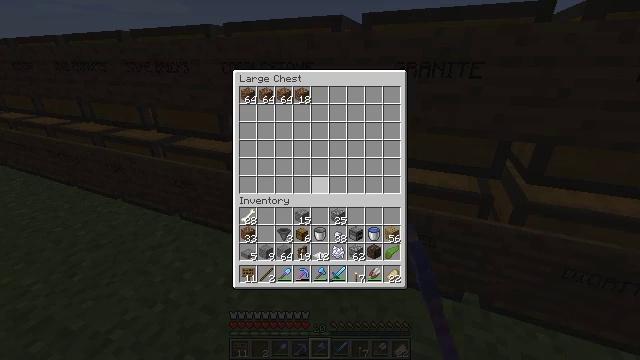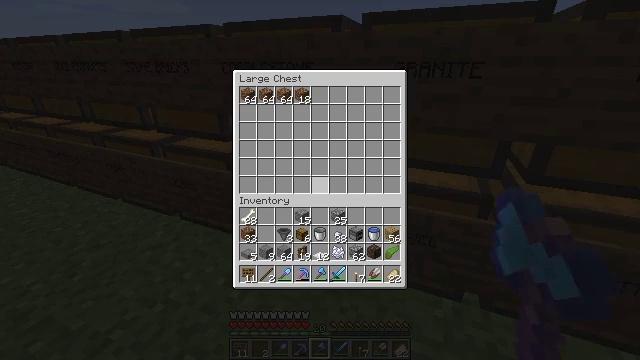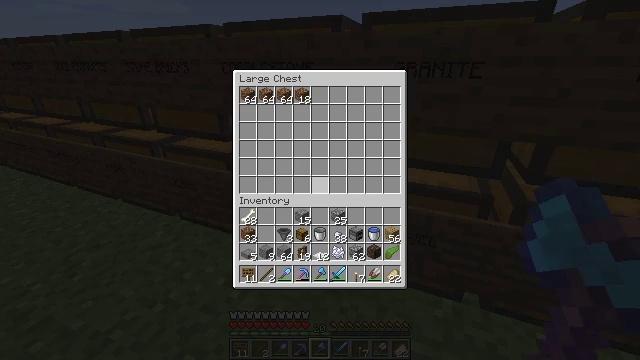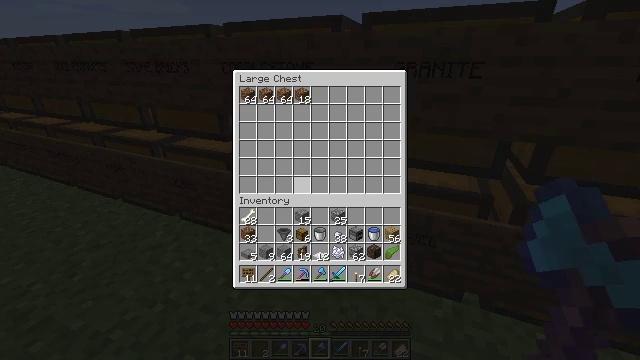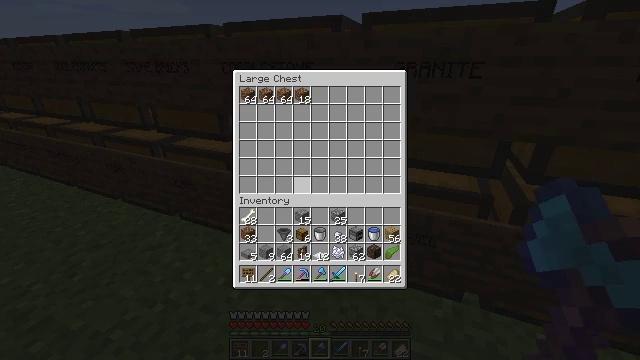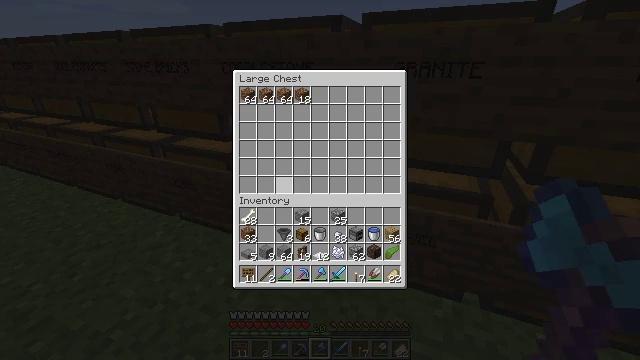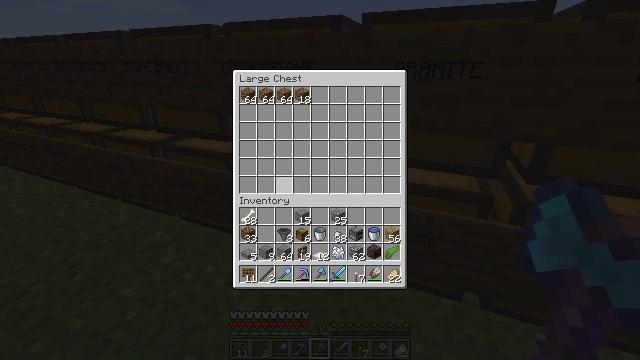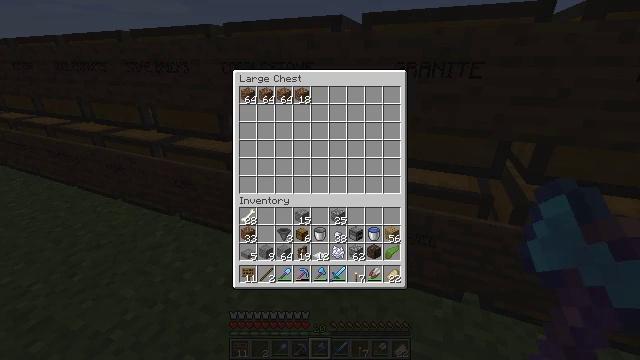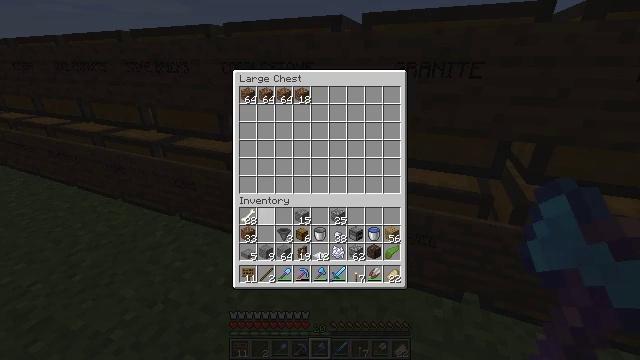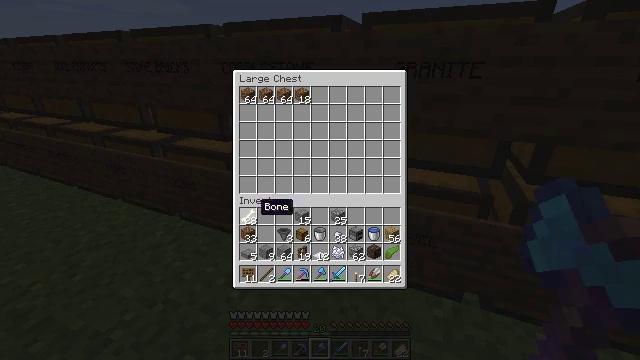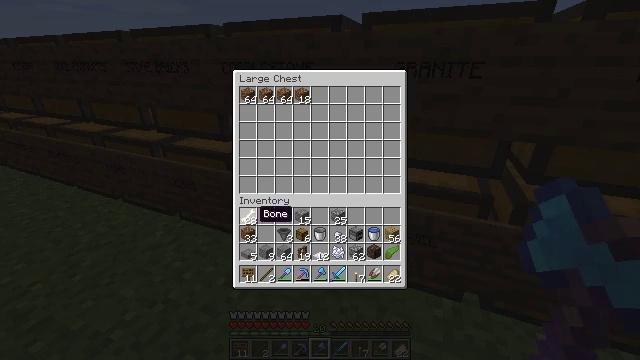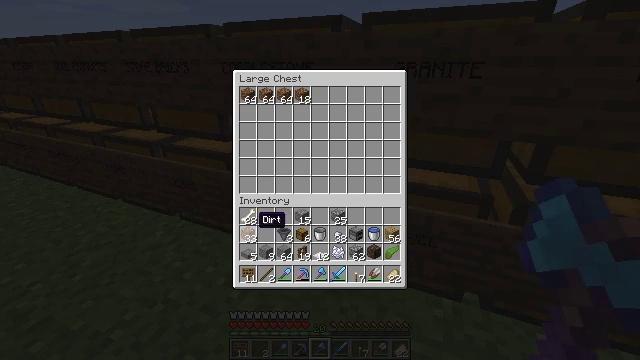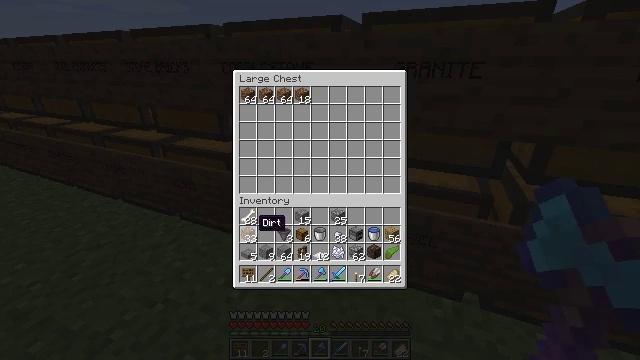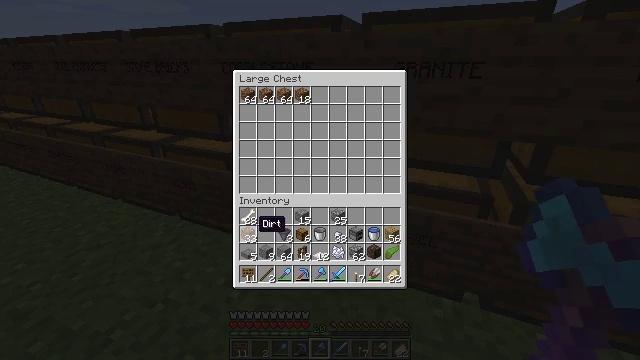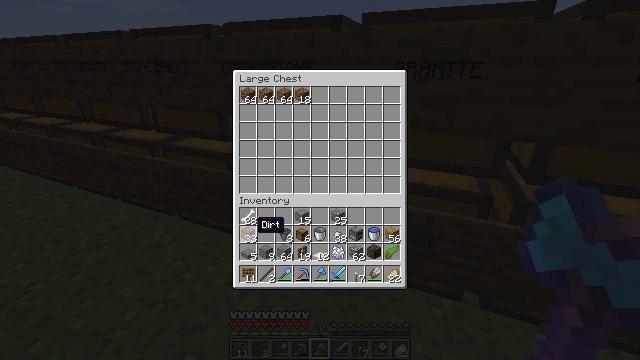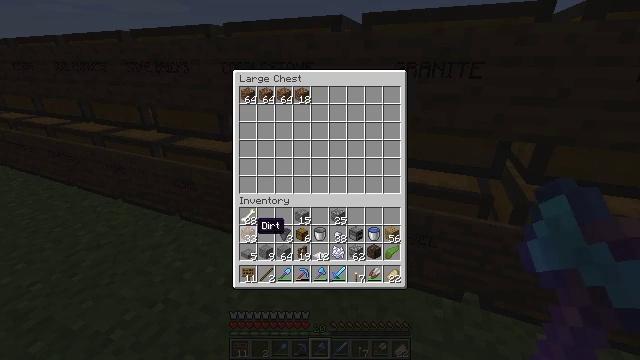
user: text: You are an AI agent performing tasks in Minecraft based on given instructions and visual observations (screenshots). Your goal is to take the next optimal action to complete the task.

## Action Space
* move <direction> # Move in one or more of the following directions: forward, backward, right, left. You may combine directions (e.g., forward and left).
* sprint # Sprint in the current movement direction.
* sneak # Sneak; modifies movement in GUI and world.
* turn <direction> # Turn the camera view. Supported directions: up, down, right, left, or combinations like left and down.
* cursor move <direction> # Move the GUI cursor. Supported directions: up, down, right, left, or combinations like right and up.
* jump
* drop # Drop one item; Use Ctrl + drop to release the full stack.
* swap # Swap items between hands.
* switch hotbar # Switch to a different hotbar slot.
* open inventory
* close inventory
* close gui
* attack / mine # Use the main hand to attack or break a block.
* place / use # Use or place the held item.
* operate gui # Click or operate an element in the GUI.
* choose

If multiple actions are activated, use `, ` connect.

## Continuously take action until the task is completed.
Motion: motion action
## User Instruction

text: Remove the torch from its spot.
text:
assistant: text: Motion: no_op
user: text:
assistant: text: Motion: no_op
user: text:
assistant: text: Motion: no_op
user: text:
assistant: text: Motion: sneak, cursor move left
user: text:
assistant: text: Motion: sneak, cursor move left
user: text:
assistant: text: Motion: sneak, cursor move left
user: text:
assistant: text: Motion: sneak, cursor move left
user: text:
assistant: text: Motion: sneak, cursor move left and down
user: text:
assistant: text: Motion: sneak, cursor move down
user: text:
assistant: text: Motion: sneak
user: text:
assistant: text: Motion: sneak
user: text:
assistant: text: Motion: sneak
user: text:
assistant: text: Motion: sneak
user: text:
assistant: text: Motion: sneak
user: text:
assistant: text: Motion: sneak
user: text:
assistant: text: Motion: sneak, operate gui
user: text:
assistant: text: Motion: sneak, operate gui
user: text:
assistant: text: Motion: sneak
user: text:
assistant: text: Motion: sneak
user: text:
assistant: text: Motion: sneak
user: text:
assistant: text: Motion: sneak
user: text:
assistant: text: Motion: sneak
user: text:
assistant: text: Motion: sneak
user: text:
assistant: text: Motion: sneak
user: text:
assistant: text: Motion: sneak
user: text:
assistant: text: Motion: sneak
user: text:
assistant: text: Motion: sneak
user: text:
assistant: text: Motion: sneak
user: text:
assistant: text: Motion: sneak
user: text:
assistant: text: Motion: sneak, cursor move up